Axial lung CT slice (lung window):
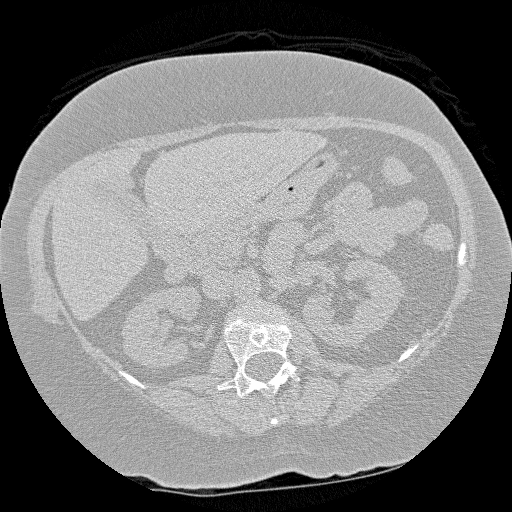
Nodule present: no